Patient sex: M
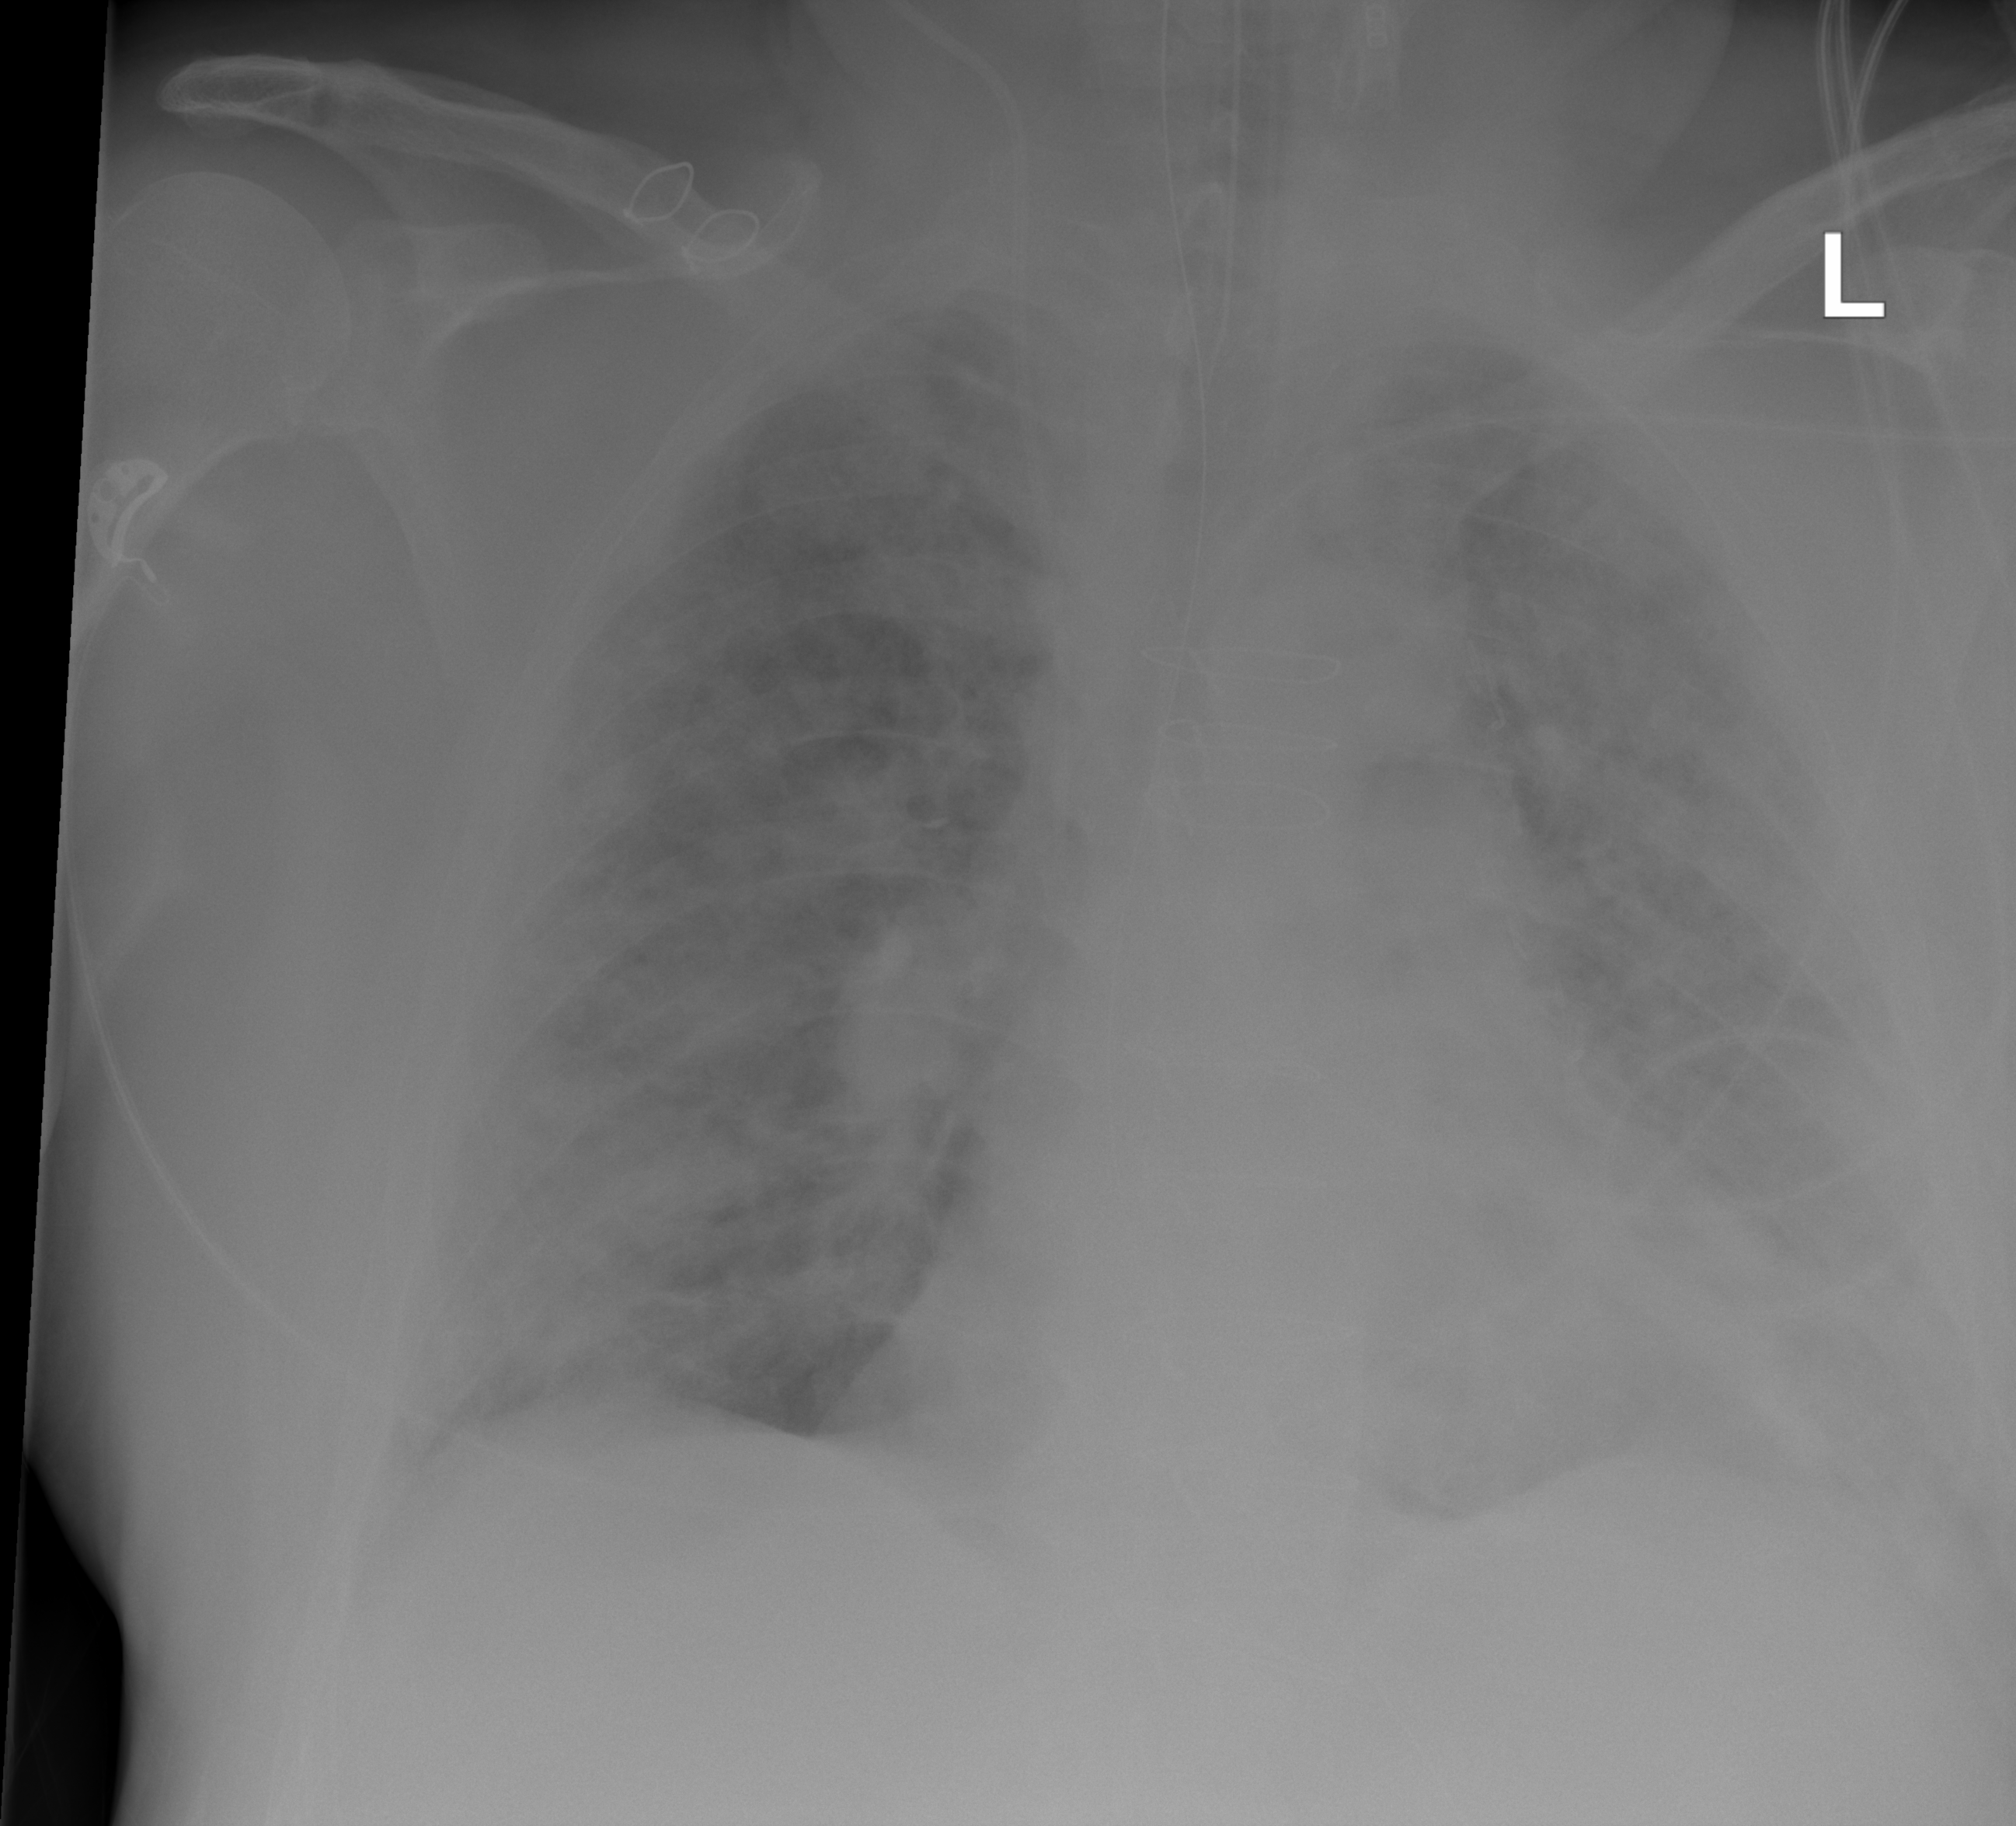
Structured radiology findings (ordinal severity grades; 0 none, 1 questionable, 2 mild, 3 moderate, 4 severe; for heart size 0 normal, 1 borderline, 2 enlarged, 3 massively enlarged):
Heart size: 1
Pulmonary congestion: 2
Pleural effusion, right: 0
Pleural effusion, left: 2
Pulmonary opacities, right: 4
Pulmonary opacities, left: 4
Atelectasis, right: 3
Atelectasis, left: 3